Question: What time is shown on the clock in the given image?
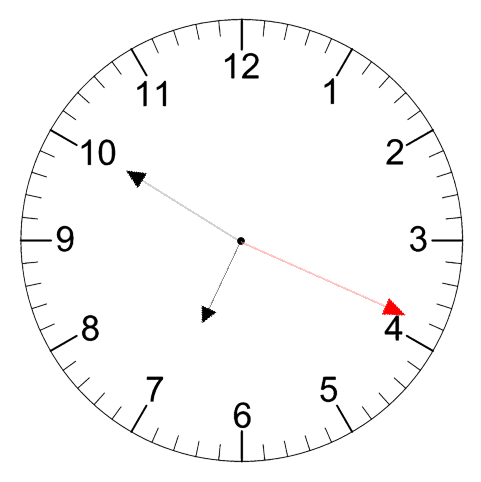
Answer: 06:50:19